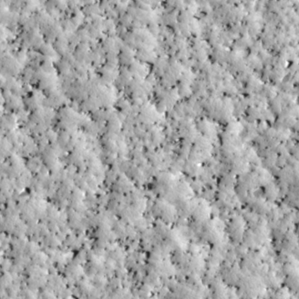
Label: non_frost